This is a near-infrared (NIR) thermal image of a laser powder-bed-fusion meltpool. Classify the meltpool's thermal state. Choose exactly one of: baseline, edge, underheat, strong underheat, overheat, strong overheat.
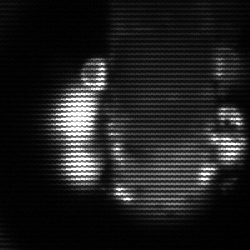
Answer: strong underheat